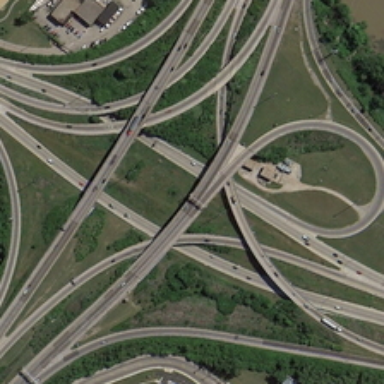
The house is surrounded by many green trees and roads .